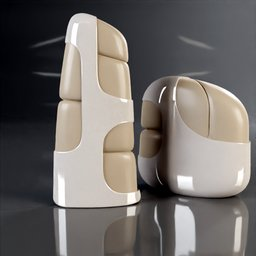
Label: decoration